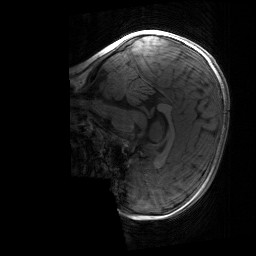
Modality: T1w
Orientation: sagittal
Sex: female
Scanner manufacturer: siemens
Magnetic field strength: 3 T
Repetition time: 1.9 s
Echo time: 0.00243 s